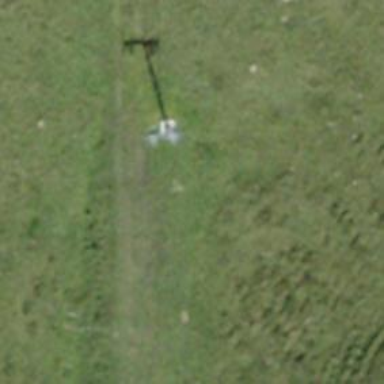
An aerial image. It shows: Pylon used for aerialway.